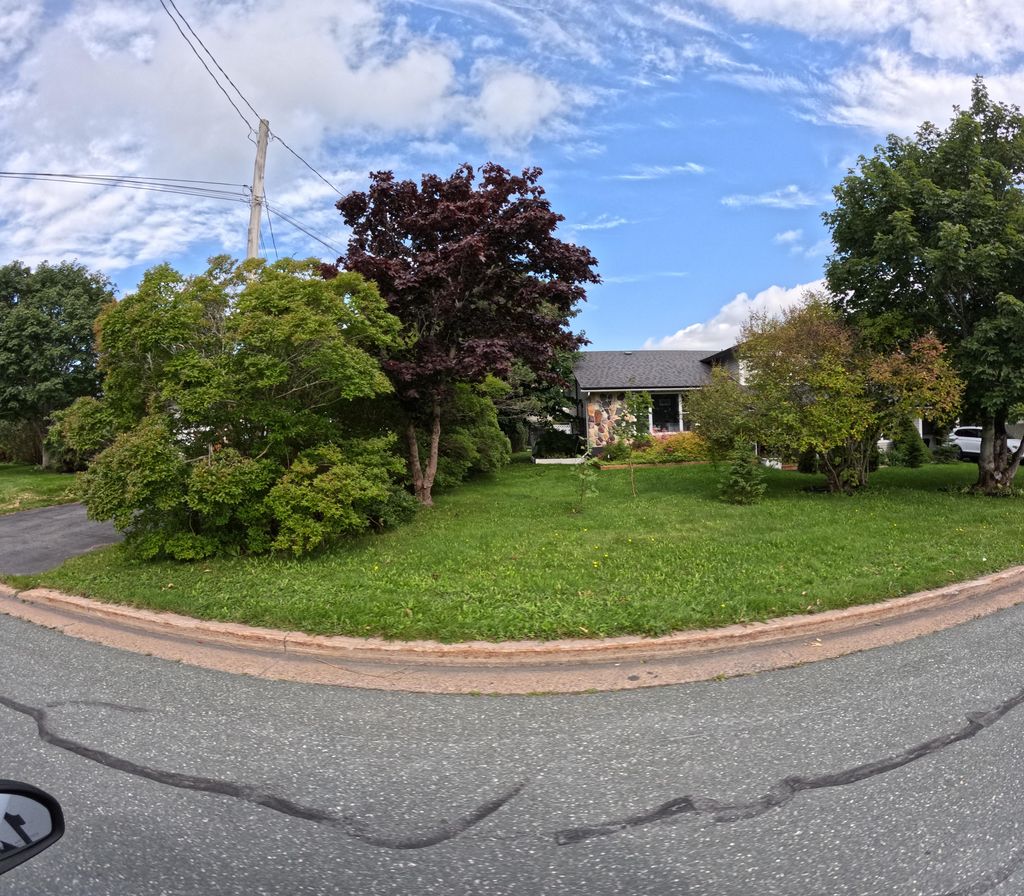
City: st_johns